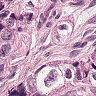
Metastatic tissue present: yes